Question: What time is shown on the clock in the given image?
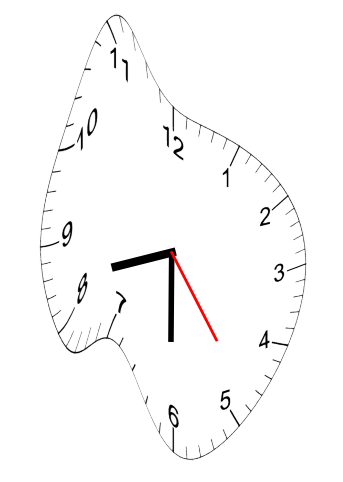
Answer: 08:30:24